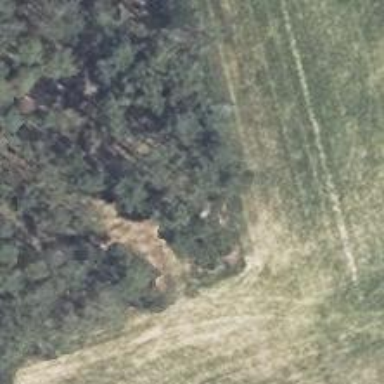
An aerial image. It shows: Hunting stand.